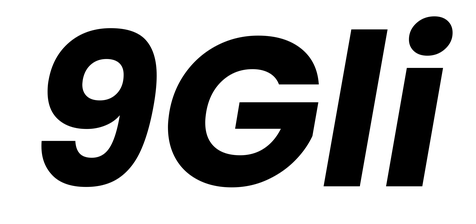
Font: Poppins-BoldItalic